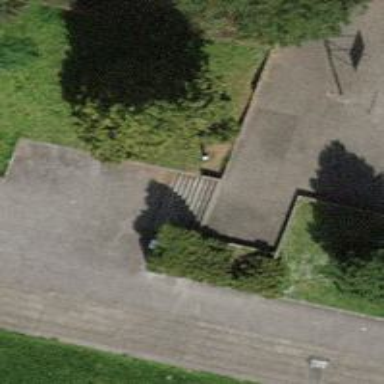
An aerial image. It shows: Road with steps.